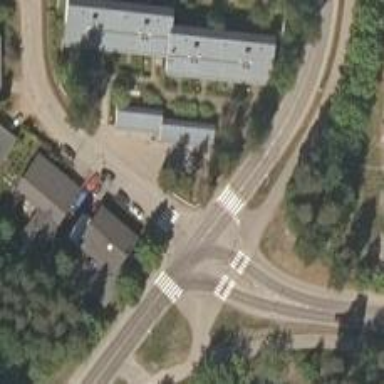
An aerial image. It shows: Asphalt footway with uncontrolled zebra crossing.